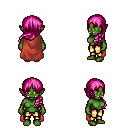
a pixel art fantasy rpg character, female body template, orc, green skin, maroon cape, gold greaves, pink left-swept hairstyle, four views (front, back, left, right), 2x2 character sprite sheet, small pixel art, hard edges, no anti-aliasing